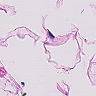
Metastatic tissue present: no